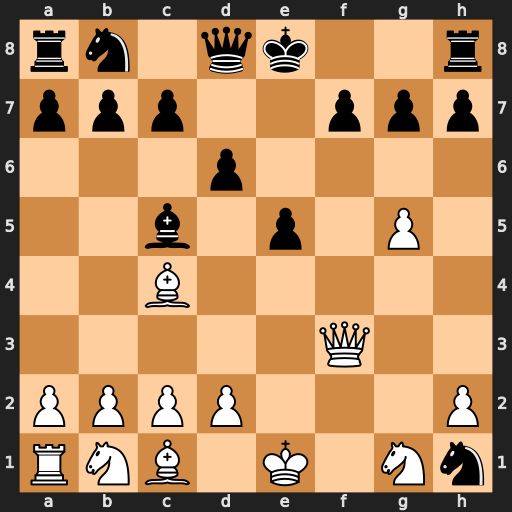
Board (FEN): rn1qk2r/ppp2ppp/3p4/2b1p1P1/2B5/5Q2/PPPP3P/RNB1K1Nn
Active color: w
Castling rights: Qkq
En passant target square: -
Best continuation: Qxf7#